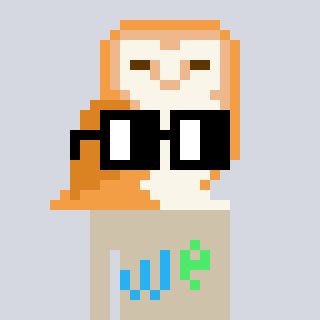
a pixel art character with square black glasses, a owl-shaped head and a bege-colored body on a cool background